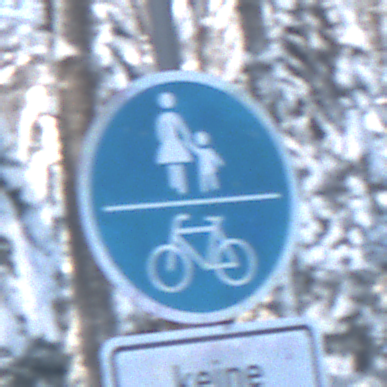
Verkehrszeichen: GemeinsamerGehUndRadweg
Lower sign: HinweisDurchVerbaleAngabe4
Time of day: MorningAfternoon
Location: Outdoor (Nature)
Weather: Clear
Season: Winter
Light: Natural